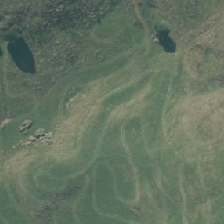
Land cover: high_producing_grassland